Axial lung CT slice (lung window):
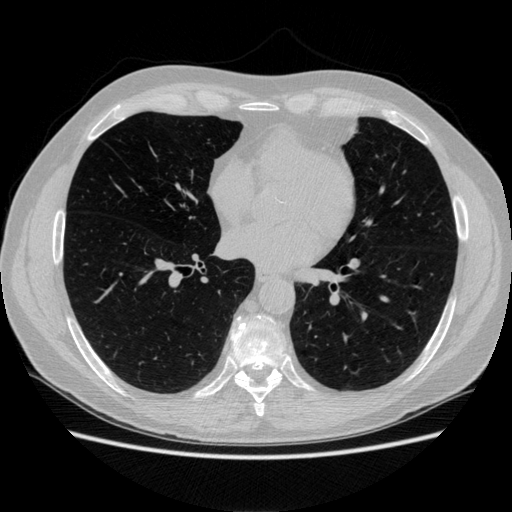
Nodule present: no